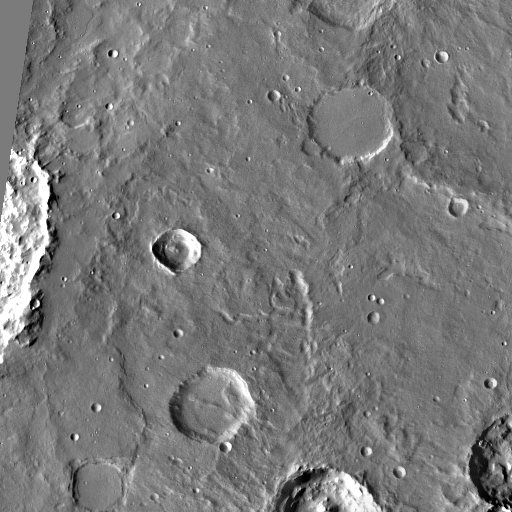
Crater classes present: Background, Other, Layered, Buried, Secondary